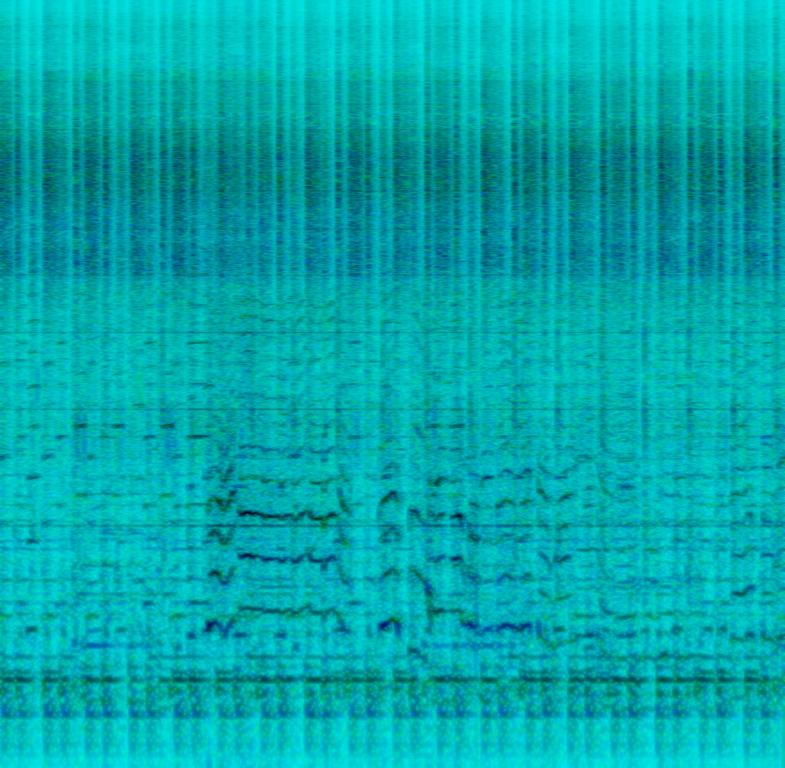
This is a latin folk piece performed at a home setting. There is a male vocalist singing off-key in a shout-like manner. An accordion and a ukulele are providing the melodic background for the piece. A pair of maracas is being played for the rhythmic background. The piece has a joyful atmosphere. The instrumentals can be used for sampling to put them in a beat.